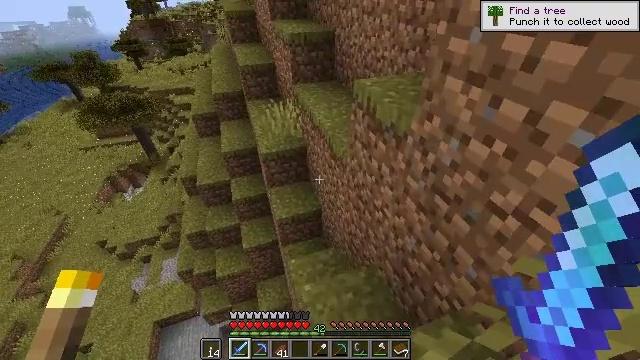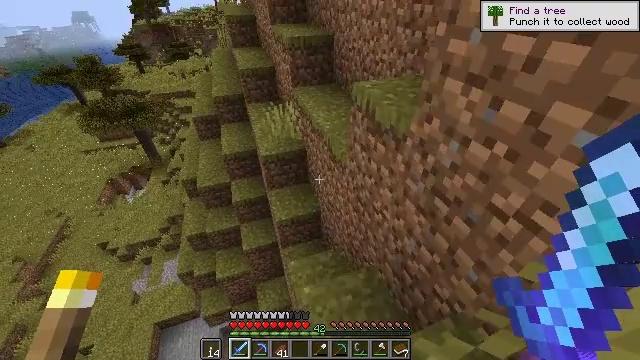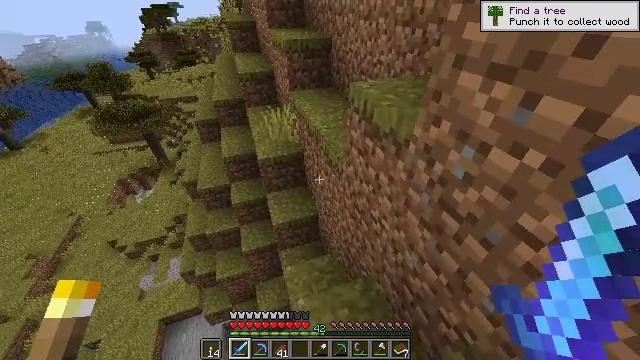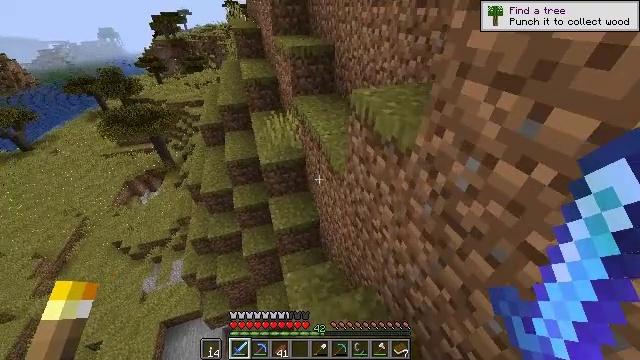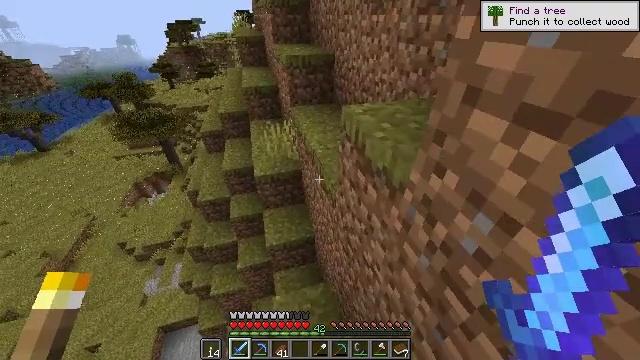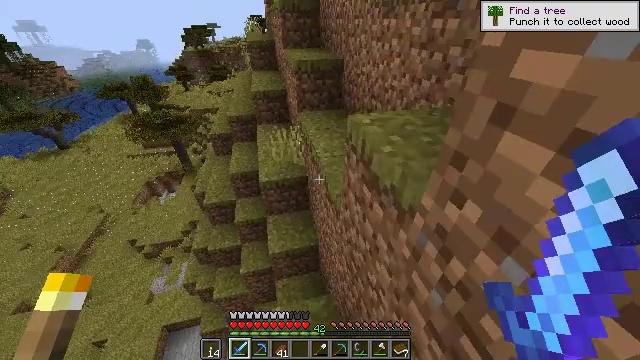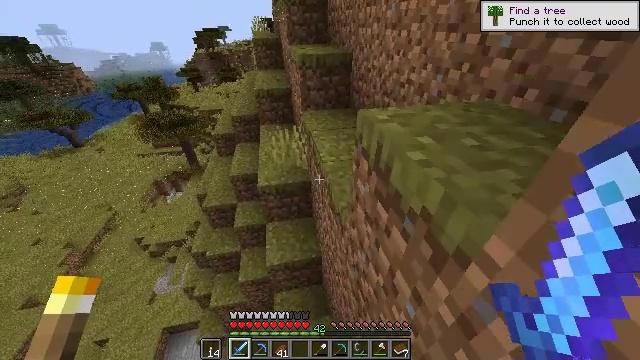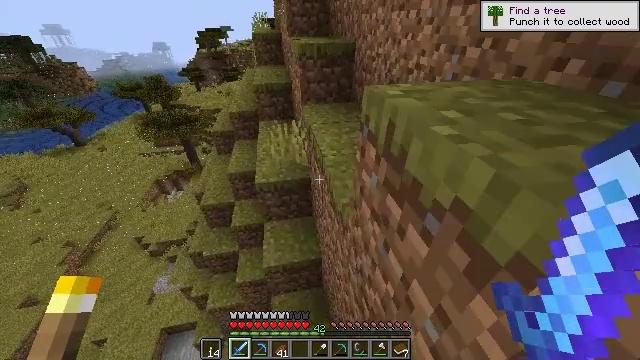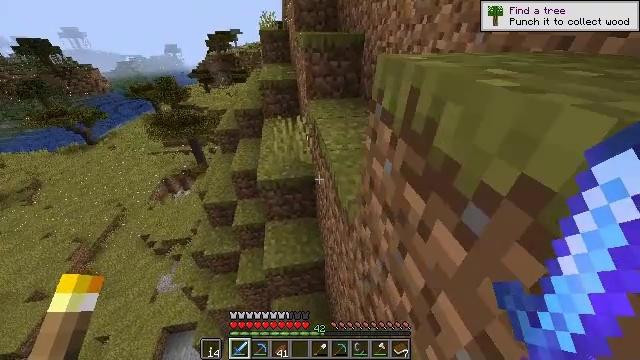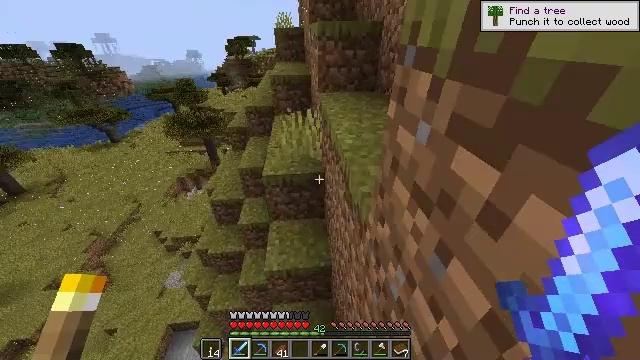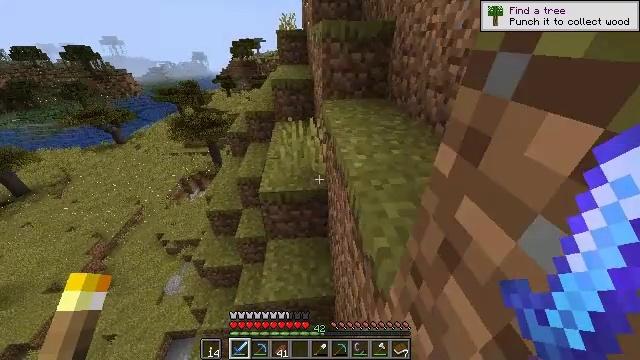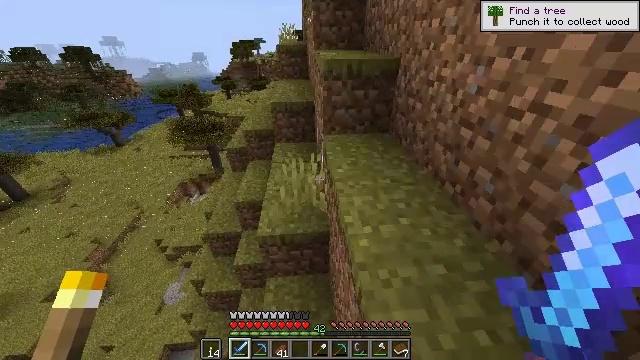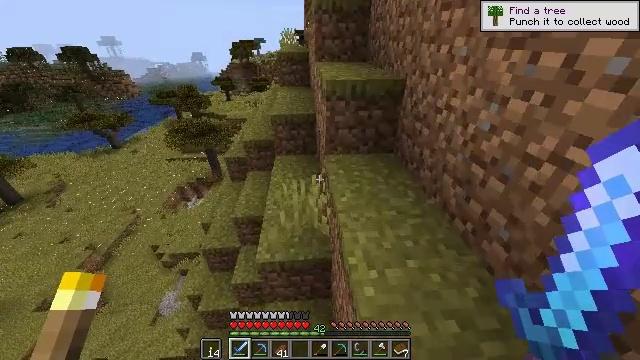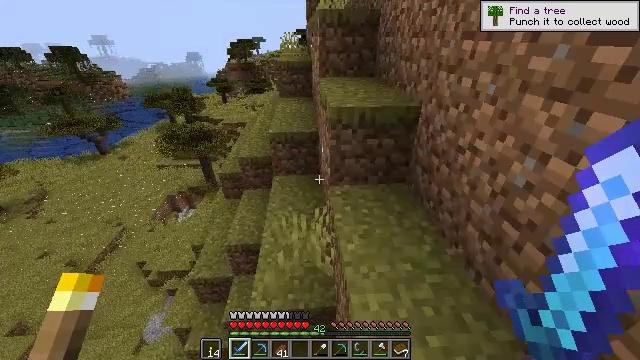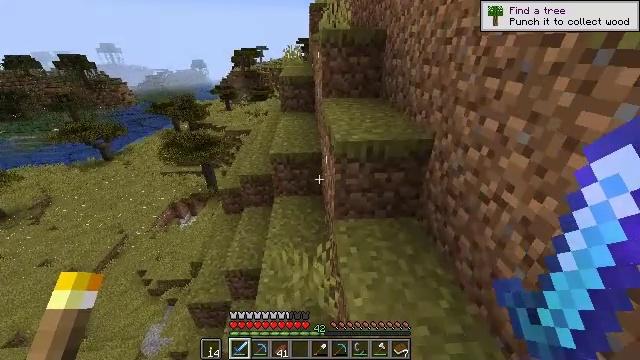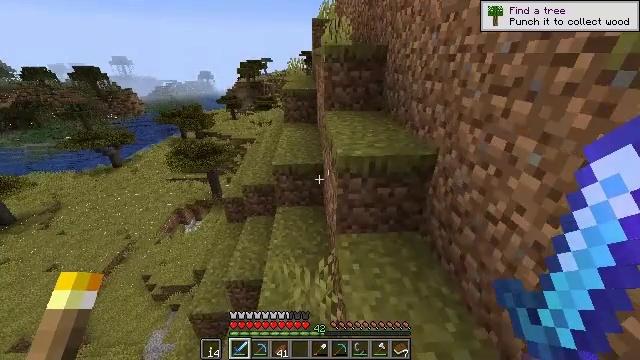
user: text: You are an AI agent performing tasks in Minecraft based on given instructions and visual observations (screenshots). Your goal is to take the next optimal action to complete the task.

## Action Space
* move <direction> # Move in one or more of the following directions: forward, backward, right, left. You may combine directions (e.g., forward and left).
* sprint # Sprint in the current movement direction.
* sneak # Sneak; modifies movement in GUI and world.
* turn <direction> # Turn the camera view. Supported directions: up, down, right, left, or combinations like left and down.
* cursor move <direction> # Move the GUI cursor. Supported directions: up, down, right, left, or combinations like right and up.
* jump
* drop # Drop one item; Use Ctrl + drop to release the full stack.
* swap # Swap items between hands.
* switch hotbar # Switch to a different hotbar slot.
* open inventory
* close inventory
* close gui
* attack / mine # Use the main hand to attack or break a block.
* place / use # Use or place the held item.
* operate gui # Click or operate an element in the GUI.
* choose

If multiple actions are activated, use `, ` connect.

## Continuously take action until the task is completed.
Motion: motion action
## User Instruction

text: Mine the enchanting table.
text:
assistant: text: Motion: move forward and move right, sprint, jump
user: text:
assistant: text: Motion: move forward and move right, sprint
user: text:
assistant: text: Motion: move forward and move right, sprint, turn left and up
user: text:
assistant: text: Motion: move forward, sprint, turn left and up
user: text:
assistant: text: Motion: move forward, sprint, turn left
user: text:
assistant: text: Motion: move forward, sprint, turn left
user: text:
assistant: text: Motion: move forward, sprint
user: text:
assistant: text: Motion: move forward, sprint, turn left
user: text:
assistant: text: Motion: move forward, sprint, turn left and up, jump
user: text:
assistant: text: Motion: move forward, sprint, turn left, jump
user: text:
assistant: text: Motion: move forward, sprint, jump
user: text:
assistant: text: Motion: move forward, sprint, jump
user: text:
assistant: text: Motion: move forward, sprint, turn up, jump
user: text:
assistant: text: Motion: move forward, sprint, turn up, jump
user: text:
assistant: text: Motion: move forward, sprint, turn up, jump
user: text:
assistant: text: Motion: move forward, sprint, turn up, jump
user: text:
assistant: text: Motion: move forward, sprint, turn up, jump
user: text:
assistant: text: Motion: move forward, sprint, jump
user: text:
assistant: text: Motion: move forward, sprint
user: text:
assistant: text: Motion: move forward, sprint
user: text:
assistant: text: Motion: move forward and move left, sprint
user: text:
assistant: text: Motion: move forward and move left, sprint
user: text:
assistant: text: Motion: move forward and move left, sprint
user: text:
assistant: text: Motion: move forward and move left, sprint
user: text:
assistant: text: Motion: move forward, sprint
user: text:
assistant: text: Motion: move forward, sprint
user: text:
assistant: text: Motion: move forward, sprint, turn right and up
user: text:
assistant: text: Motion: move forward, sprint, turn right and up, jump
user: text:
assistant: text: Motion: move forward, sprint, jump
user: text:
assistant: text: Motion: move forward, sprint, jump